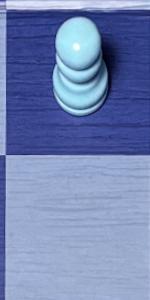
Label: Empty